高一 · 立体几何学
如图 1, 在正四棱柱 $A B C D-A_{1} B_{1} C_{1} D_{1}$ 中, $E, F$ 分别是 $A B_{1}, B C_{1}$ 的中点, 则以下结论中不成立的是（ ）

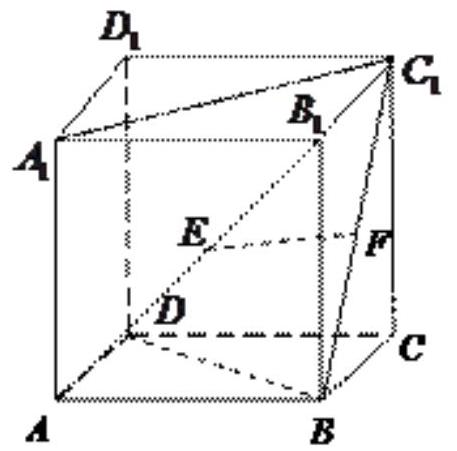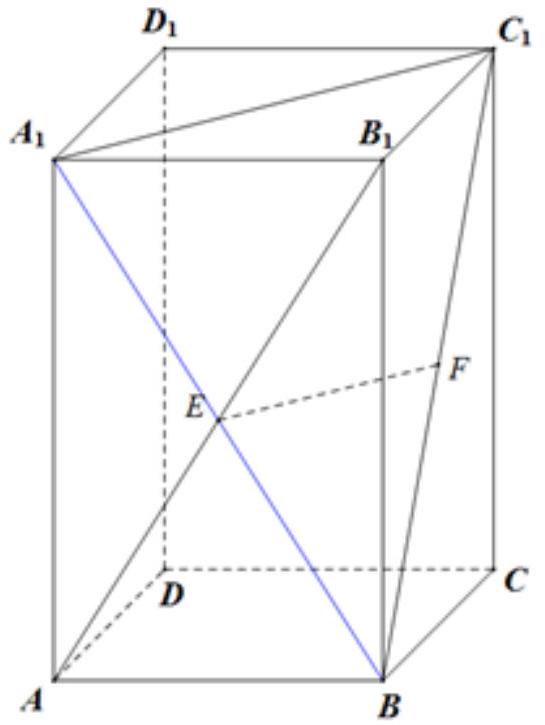
$E F$ 与 $B B_{1}$ 垂直
B. $E F$ 与 $B D$ 垂直
C. $E F$ 与 $C D$ 异面
D. $E F$ 与 $A_{1} C_{1}$ 异面
答案: D
解析: 如图所示, 连结 $A_{1} B$, 由几何关系可得点 $E$ 为 $A_{1} B$ 的中点, 且 $B F=F C_{1}$,

由三角形中位线的性质可得: $E F \| A_{1} C_{1}$, 即 $E F$ 与 $A_{1} C_{1}$ 不是异面直线,

很明显, $E F$ 与 $C D$ 异面,

由几何关系可得： $A_{1} C_{1} \perp B B_{1}, A_{1} C_{1} \perp B D$, 则 $E F \perp B B_{1}, E F \perp B D$,

综上可得, 选项 $D$ 中的结论不成立.

本题选择 $D$ 选项.